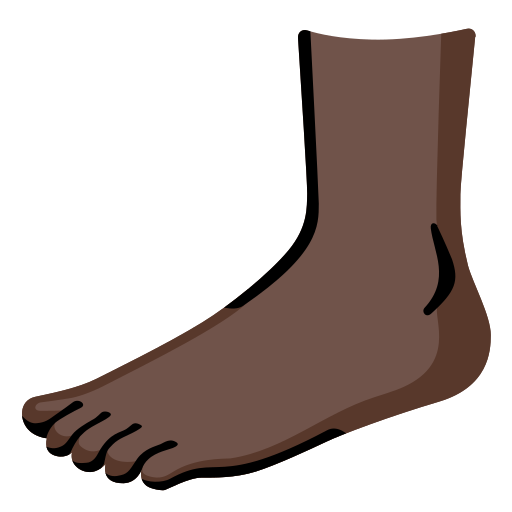
Emoji: 🦶🏿